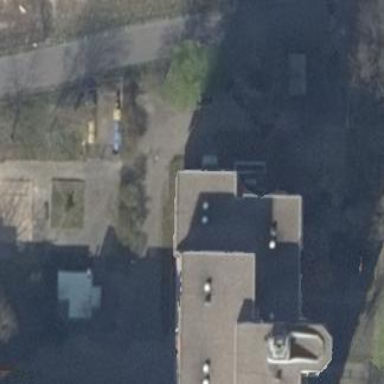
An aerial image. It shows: The image shows part of apartment building.